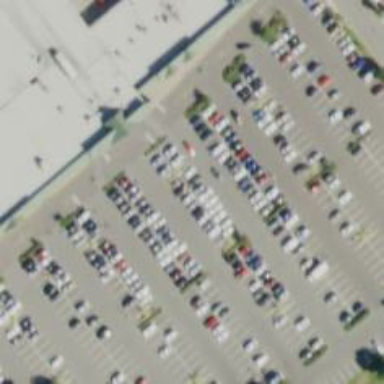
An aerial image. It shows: Trolley bay.